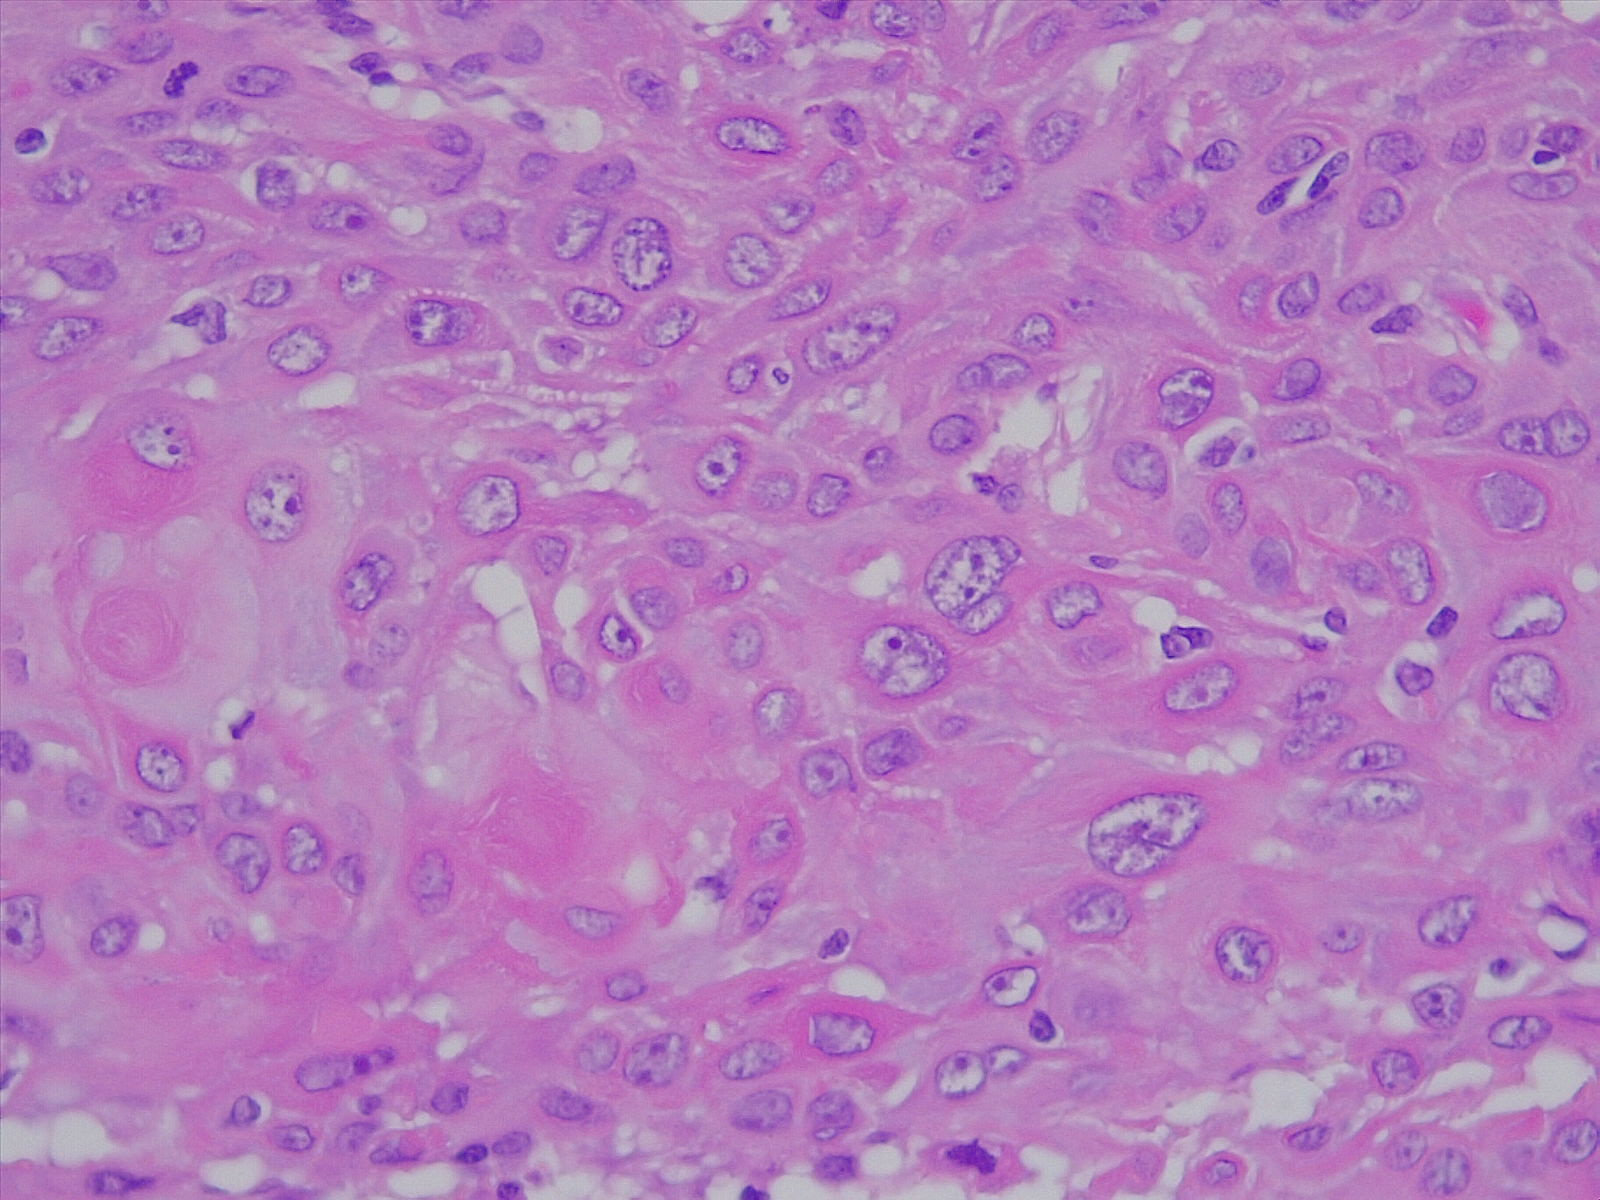
Label: lung squamous cell carcinoma, well differentiated